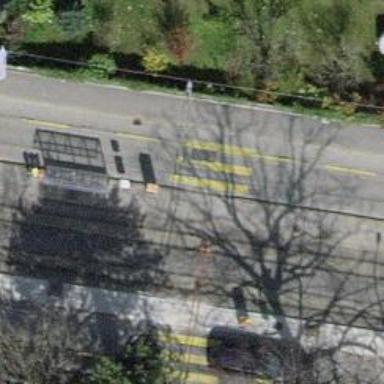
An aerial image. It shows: Tram stop with stop position for public transport.